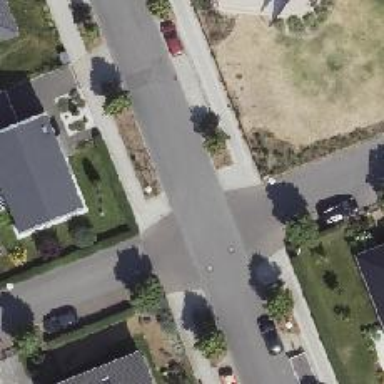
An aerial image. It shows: Residential road with asphalt surface. It has separate sidewalks on both sides.